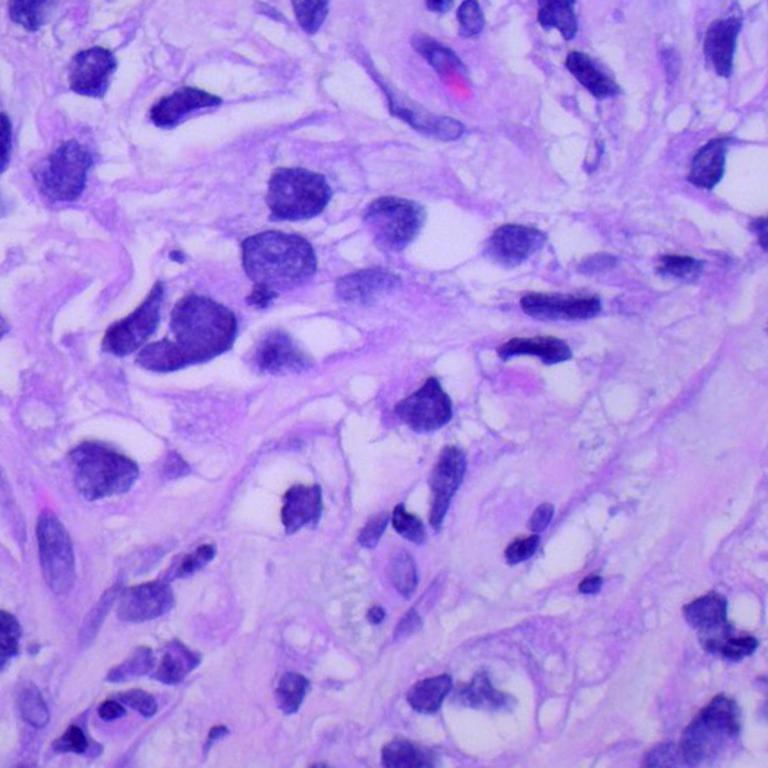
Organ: lung
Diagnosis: adenocarcinomas